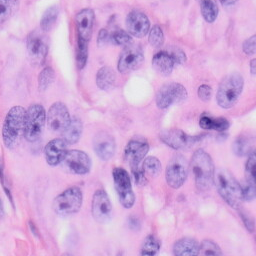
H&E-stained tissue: Skin